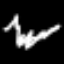
Label: squiggle